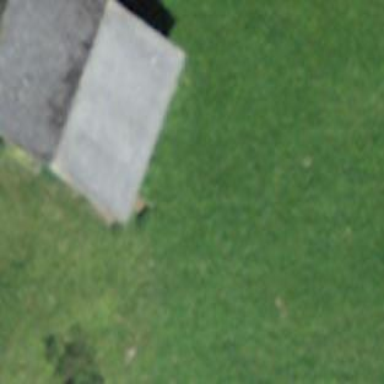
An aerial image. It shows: Rural barn.